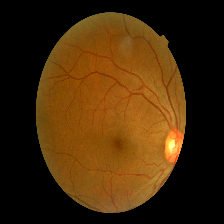
Diabetic retinopathy grade: Mild